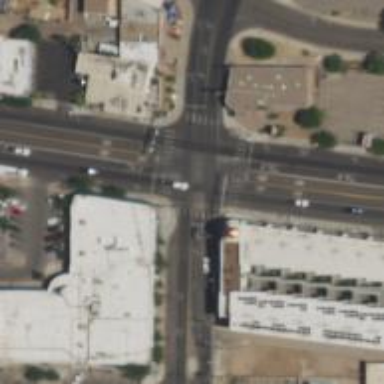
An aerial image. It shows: Uncontrolled road crossing.